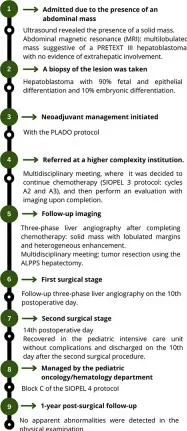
Illustration of the timelines outlining the care provided to all three patients.
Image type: chart (chart)